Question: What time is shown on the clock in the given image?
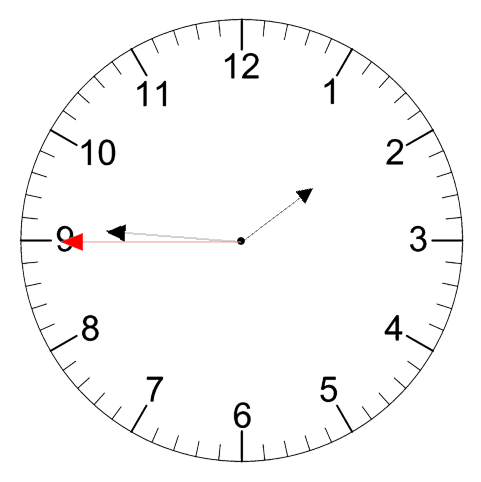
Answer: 01:45:45